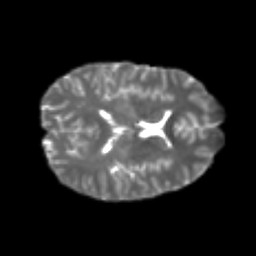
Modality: T2w
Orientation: axial
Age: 23
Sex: female
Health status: healthy
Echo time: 0.074 s